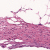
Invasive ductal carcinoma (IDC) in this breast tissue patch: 0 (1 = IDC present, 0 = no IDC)